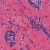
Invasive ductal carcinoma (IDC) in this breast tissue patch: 0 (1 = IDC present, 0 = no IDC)